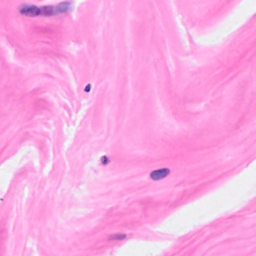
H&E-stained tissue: Breast